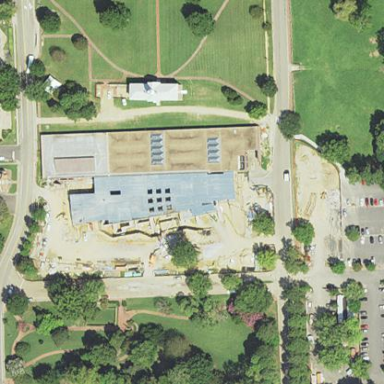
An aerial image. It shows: Museum building.